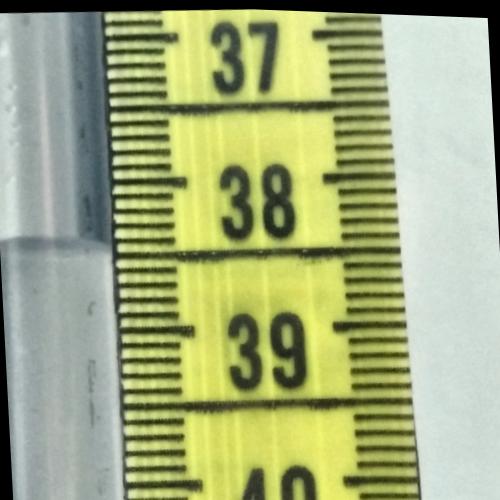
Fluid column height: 38.4 cm